Field crop: tomato
Growth stage: 1
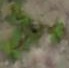
Species: portulaca